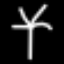
Label: palm tree